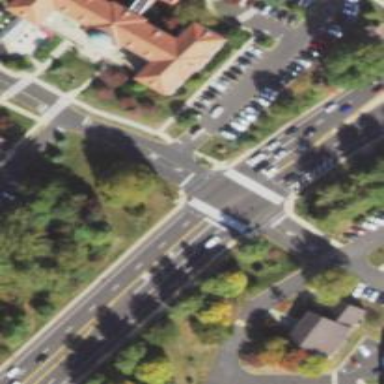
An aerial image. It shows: Marked crossing on footway.